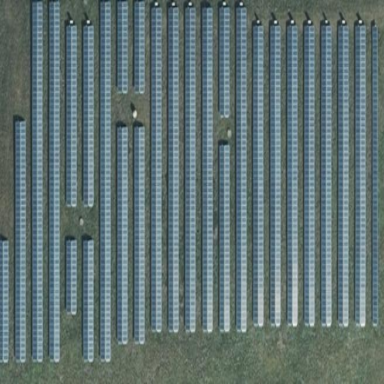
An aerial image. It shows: Solar power generator using photovoltaic panels.